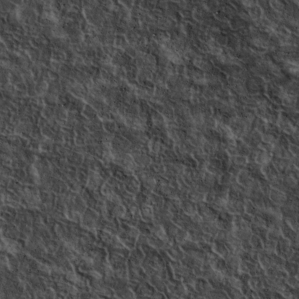
Label: non_frost